Interaction volume radius: 10 \u00c5
Interaction volume height: 25 \u00c5
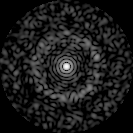
Disorder parameter: 0.8591